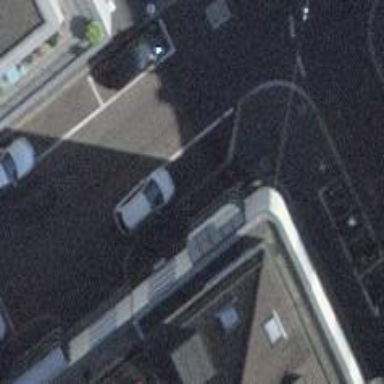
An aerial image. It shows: Street side parking spaces with parallel orientation.